Question: I have created a bar graph using 'jfree.chart.ChartFactory' using below code. I need to set the range of Y axis as 0 - 100. How can I set the max value.
'''
import java.io.File;
import org.jfree.chart.ChartFactory;
import org.jfree.chart.ChartUtilities;
import org.jfree.chart.JFreeChart;
import org.jfree.chart.plot.PlotOrientation;
import org.jfree.data.category.DefaultCategoryDataset;
public class BarGraph
{
public static void main( String[ ] args )throws Exception
{
final DefaultCategoryDataset dataset = new DefaultCategoryDataset( );
dataset.addValue( 10 , "FIAT" , "Speed");
dataset.addValue( 30 , "AUDI", "Speed");
dataset.addValue( 20 , "FORD", "Speed");
dataset.addValue( 50 , "BMW", "Speed");
JFreeChart barChart = ChartFactory.createBarChart3D(
"CAR USAGE STATISTICS",
"Category", "Score",
dataset,PlotOrientation.VERTICAL,
true, true, false);
int width = 380; /* Width of the image 480*/
int height = 280; /* Height of the image 360*/
File BarChart = new File( "../ELec/WebContent/img/BarChart.jpeg" );
ChartUtilities.saveChartAsJPEG( BarChart , barChart , width , height );
}
}
'''
This is the output I got. I need set the Y axis max value as 100:

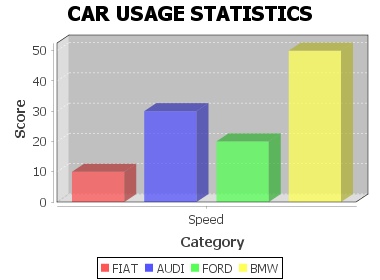
Answer: Invoke <URL> on the plot's range axis to set a particular range and turn off auto-ranging:
'''
CategoryPlot plot = (CategoryPlot) barChart.getPlot();
NumberAxis rangeAxis = (NumberAxis) plot.getRangeAxis();
rangeAxis.setRange(0, 100);
'''
<URL>